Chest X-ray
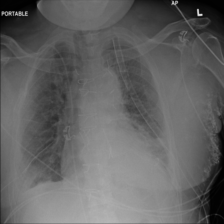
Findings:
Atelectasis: negative
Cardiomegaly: negative
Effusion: positive
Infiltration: negative
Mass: negative
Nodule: negative
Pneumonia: negative
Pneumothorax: negative
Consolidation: negative
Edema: negative
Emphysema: negative
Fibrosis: negative
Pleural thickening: negative
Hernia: negative